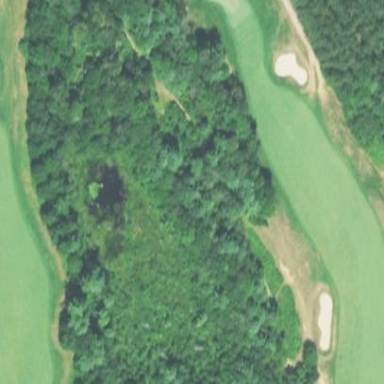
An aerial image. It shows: Scenic golf fairway.